Aerial crown-view tile of a tropical tree (Barro Colorado Island, Panama), acquired 20241216:
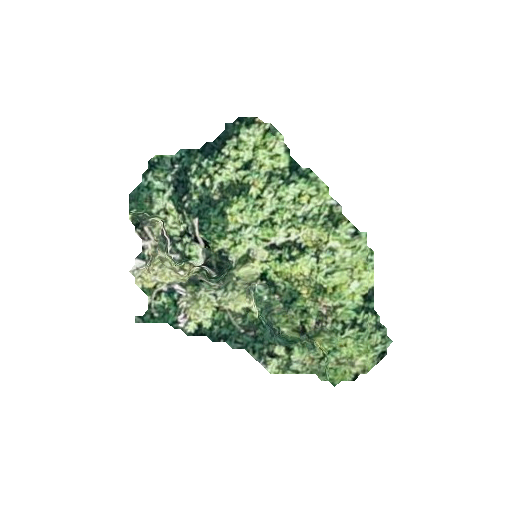
Species: Cecropia insignis
GBIF accepted scientific name: Cecropia insignis
Crown area: 66.491 m²